高一 · 计数
（2020 秋・大连期末）我国是世界上严重缺水的国家之一，某市为了制定合理的节水方案，对家庭用水进行了调查, 通过抽样, 获得了某年 100 个家庭的月均用水量 (单位: $t$ ), 将数据按照 $[0$, 1)，[1，2），[2，3），[3，4），[4，5]分成 5 组，制成了如图所示的频率分布直方图.

(I) 求图中 $a$ 的值;

（II）假设同组中的每个数据都用该组区间的中值点代替, 估计全市家庭月均用水量的平均数.

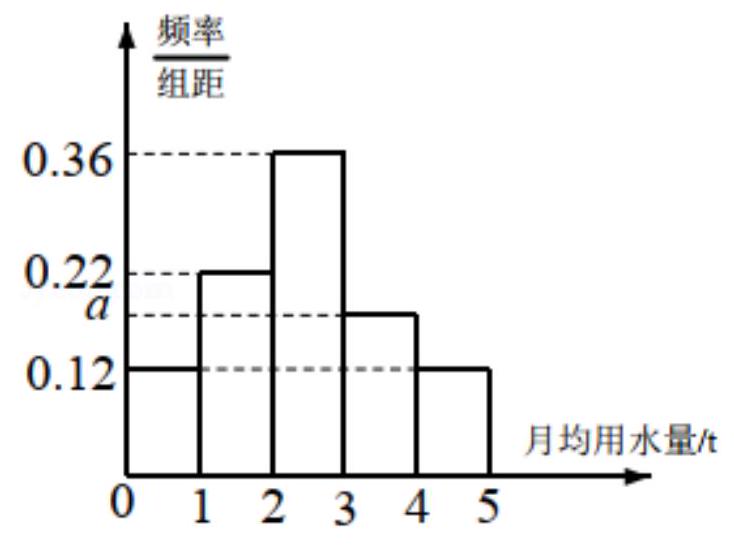
答案: 解: ( I ) 由频率和为 1 , 得 $a=1-0.12-0.22-0.36-0.12=0.18$.

（II）计算平均数为 $\bar{x}=0.5 \times 0.12+1.5 \times 0.22+2.5 \times 0.36+3.5 \times 0.18+4.5 \times 0.12=2.46(t)$,估计全市家庭月均用水量的平均数为 $2.46 t$.